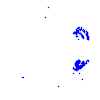
Particle: proton